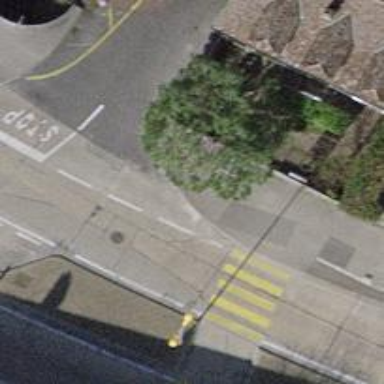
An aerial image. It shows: Kerb barrier.